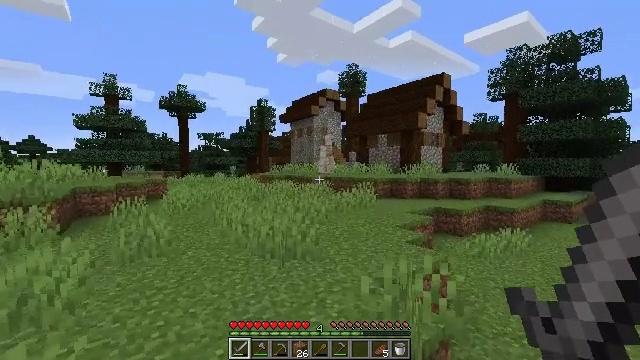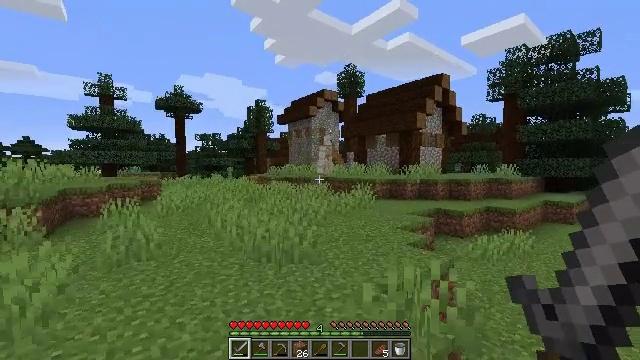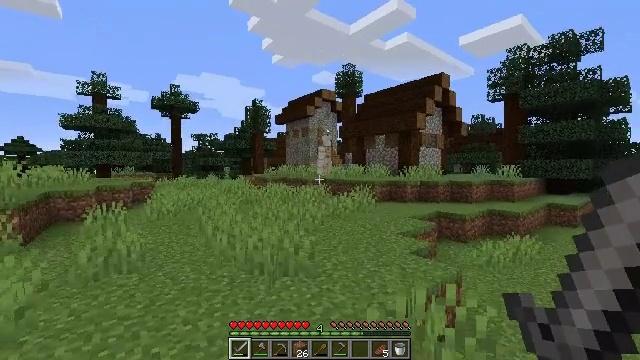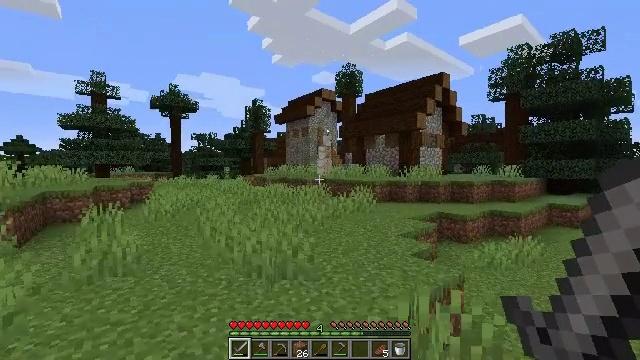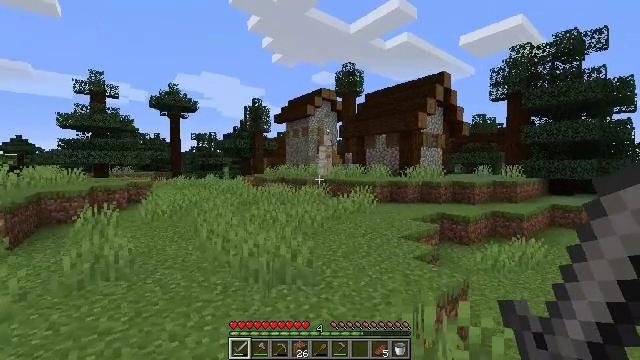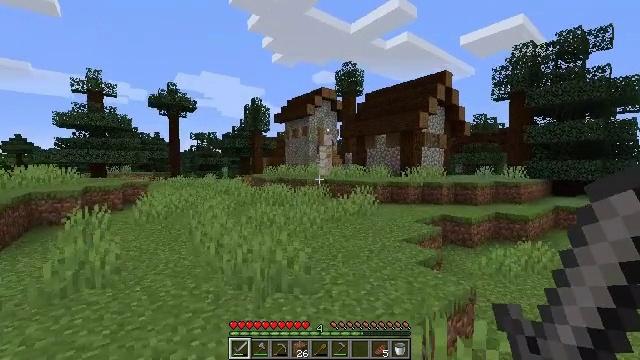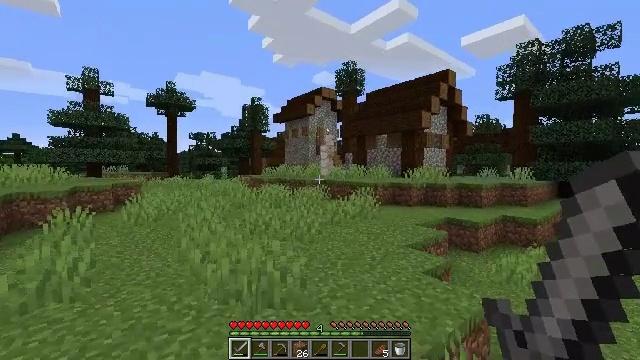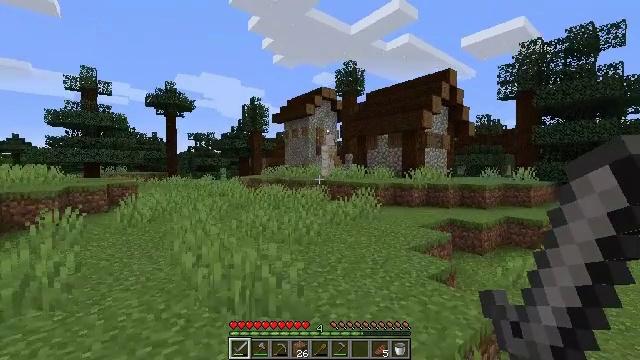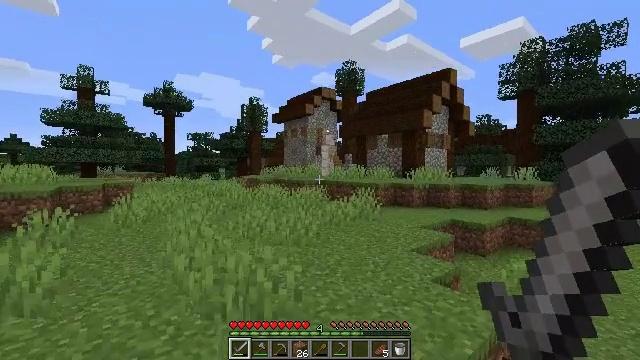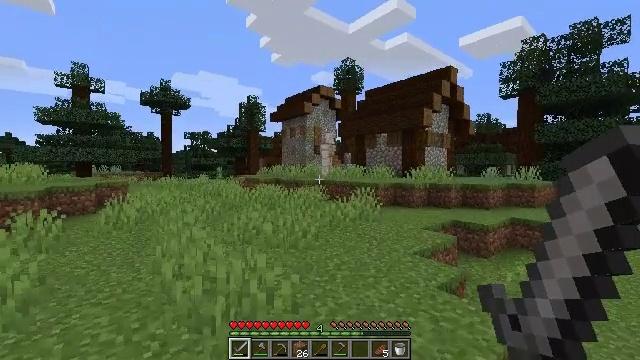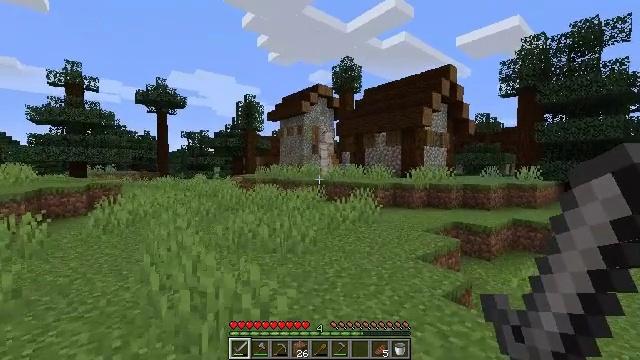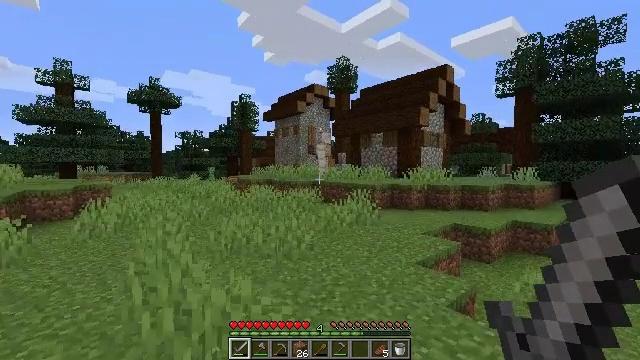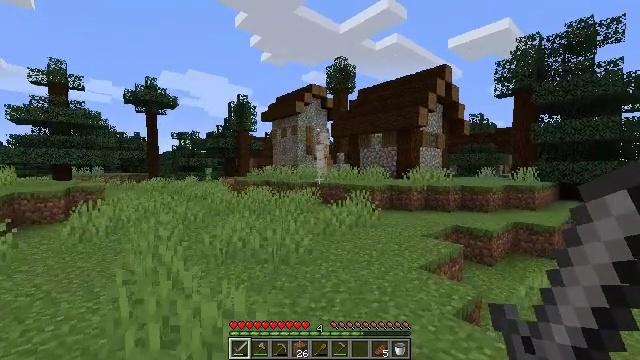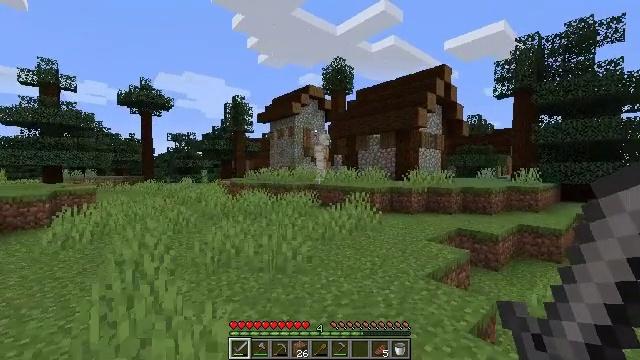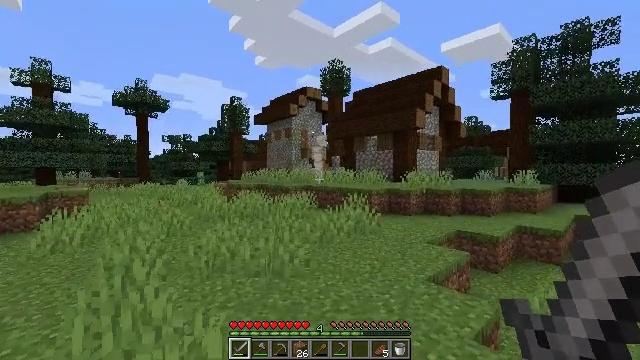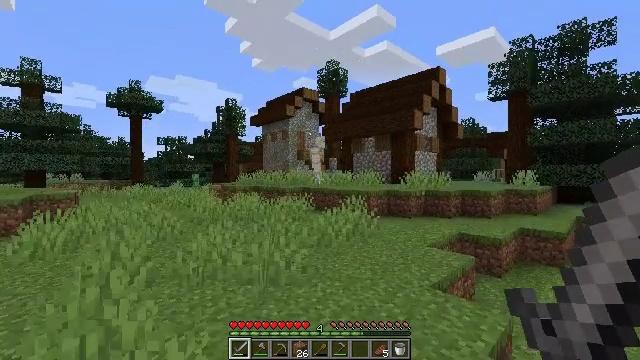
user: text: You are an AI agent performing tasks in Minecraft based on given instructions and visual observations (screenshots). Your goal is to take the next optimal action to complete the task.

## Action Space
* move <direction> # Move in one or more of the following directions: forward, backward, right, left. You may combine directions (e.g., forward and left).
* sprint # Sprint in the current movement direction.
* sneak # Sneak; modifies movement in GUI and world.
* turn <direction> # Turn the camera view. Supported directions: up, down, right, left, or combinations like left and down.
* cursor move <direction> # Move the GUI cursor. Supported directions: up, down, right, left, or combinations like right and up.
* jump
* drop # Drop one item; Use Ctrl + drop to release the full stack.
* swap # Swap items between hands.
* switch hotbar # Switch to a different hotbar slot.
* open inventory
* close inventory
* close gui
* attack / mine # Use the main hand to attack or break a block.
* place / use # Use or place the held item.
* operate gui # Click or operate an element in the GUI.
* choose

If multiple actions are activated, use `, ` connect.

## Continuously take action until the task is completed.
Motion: motion action
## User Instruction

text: Break the spruce door to remove it.
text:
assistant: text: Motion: move forward
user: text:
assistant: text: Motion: move forward
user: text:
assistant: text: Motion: move forward
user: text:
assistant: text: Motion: move forward
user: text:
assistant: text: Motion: move forward
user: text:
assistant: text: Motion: move forward
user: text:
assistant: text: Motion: move forward
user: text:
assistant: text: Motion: move forward
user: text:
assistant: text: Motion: move forward
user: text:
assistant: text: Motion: move forward
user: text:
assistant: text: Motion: move forward
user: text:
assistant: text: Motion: move forward
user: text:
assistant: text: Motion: move forward
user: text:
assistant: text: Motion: move forward
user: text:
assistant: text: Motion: move forward
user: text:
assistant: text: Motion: move forward
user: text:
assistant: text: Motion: move forward
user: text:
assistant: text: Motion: move forward, turn right
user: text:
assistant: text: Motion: move forward, turn right
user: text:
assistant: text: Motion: move forward, turn right
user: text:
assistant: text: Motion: move forward, turn right
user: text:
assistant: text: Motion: move forward, turn right
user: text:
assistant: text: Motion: move forward, turn right
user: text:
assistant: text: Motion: move forward
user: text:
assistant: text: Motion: move forward
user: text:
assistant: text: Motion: move forward, turn right
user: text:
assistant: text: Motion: move forward
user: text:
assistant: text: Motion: move forward, turn right
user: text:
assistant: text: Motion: move forward, turn right
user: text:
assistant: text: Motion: move forward